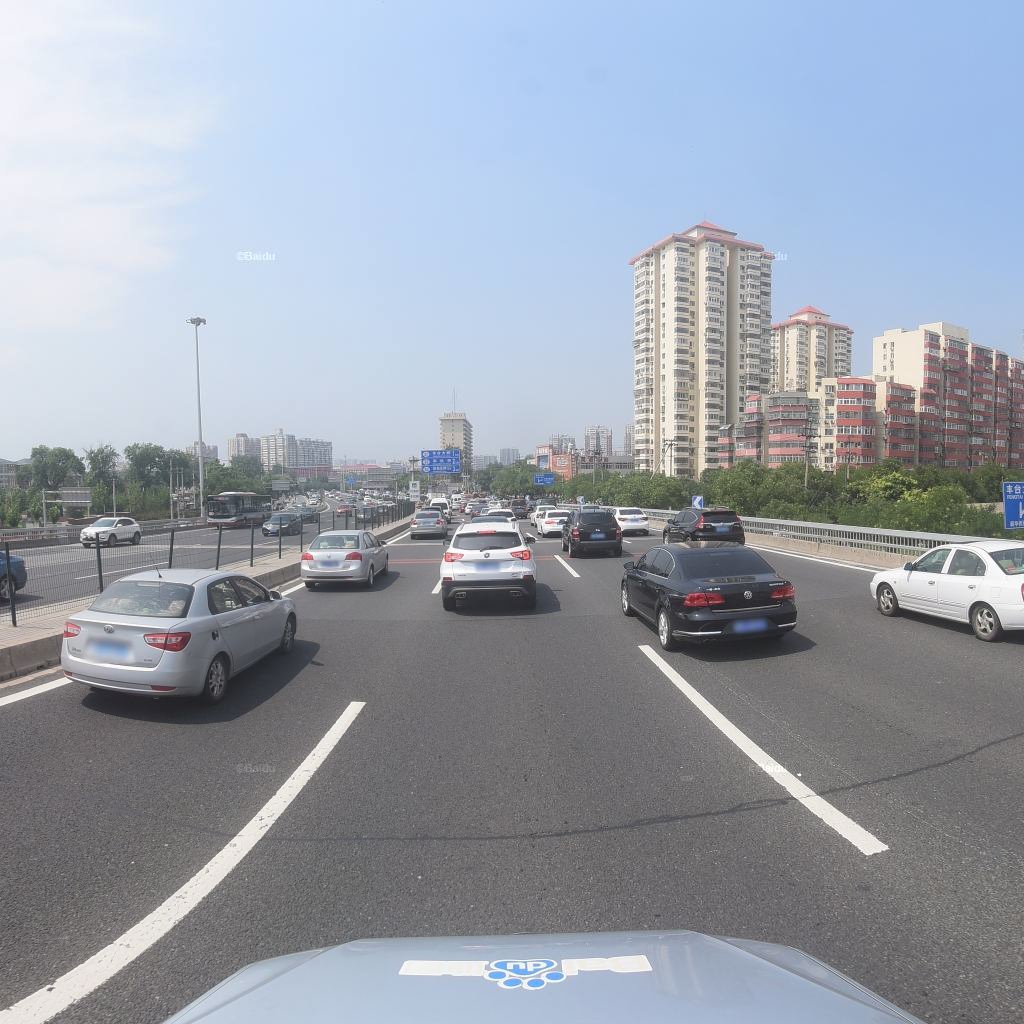
Region: Fengtai
Road damage annotations: longitudinal crack, transverse patch, transverse patch